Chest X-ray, PA view. Patient: 40 years old, sex F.
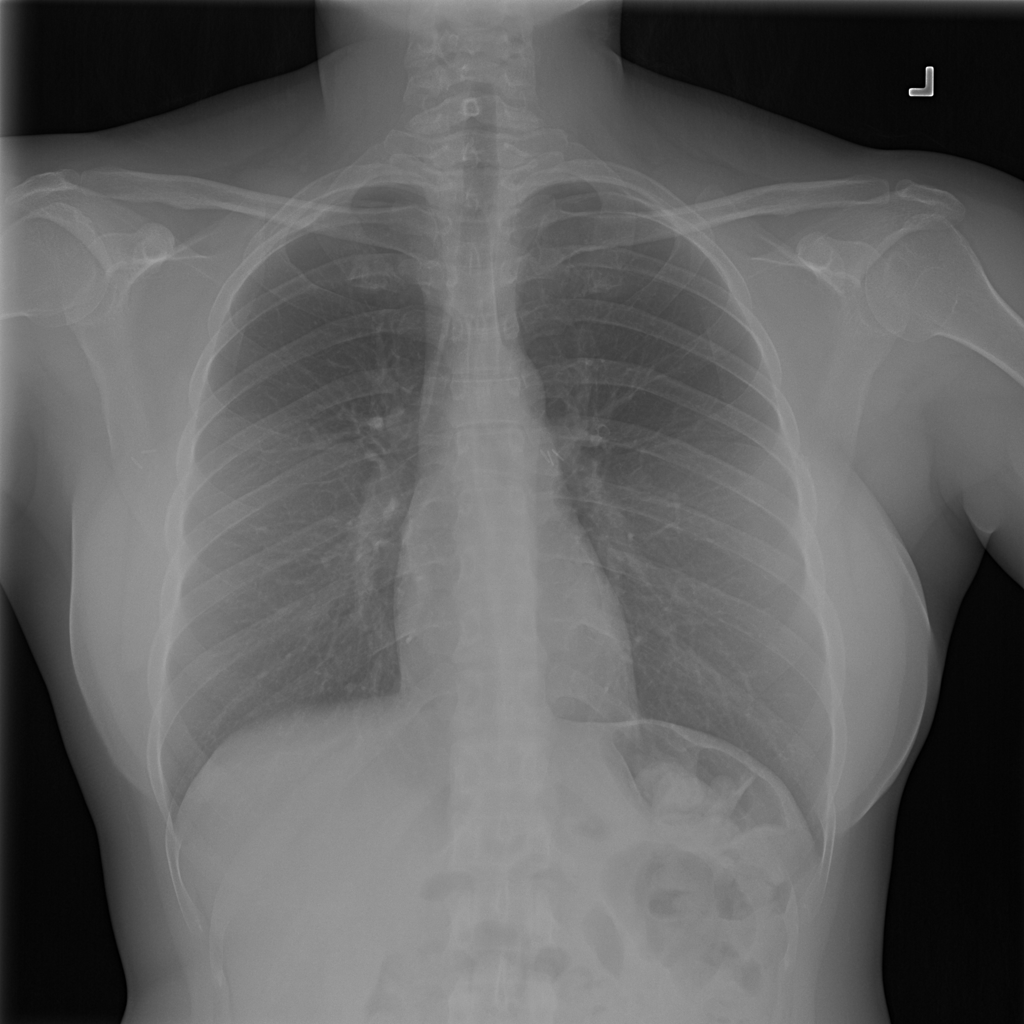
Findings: Consolidation